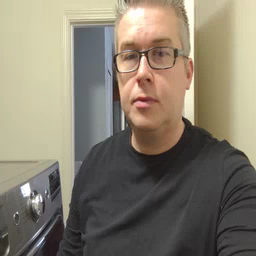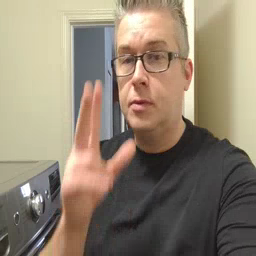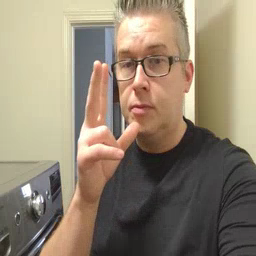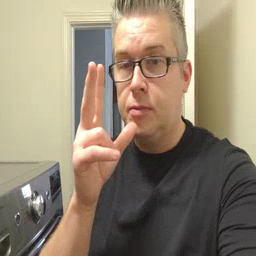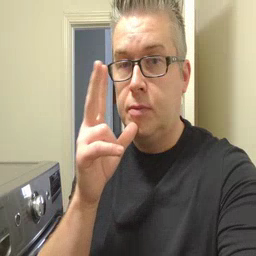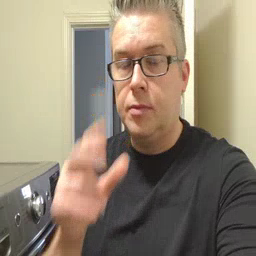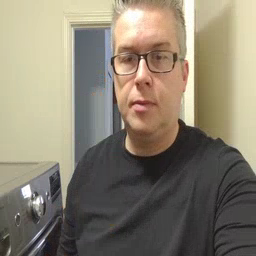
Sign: hen